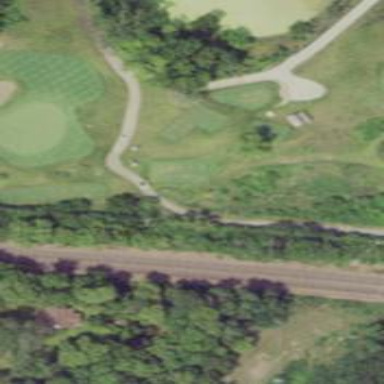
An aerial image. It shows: Golf tee.